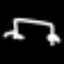
Label: frog